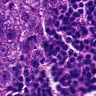
Metastatic tissue present: yes